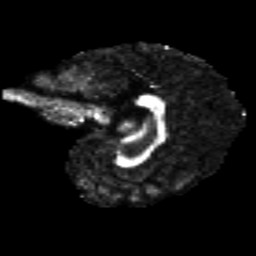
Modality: FA
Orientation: sagittal
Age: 21
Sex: female
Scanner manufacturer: siemens
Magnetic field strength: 3 T
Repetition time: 8.8 s
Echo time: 0.085 s